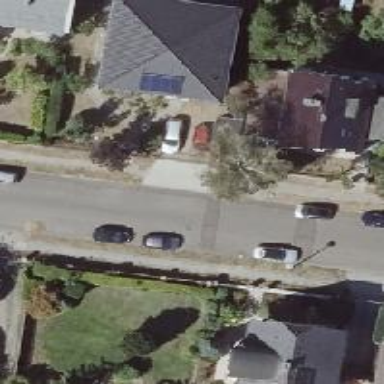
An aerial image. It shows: Sidewalk.